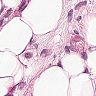
Metastatic tissue present: yes